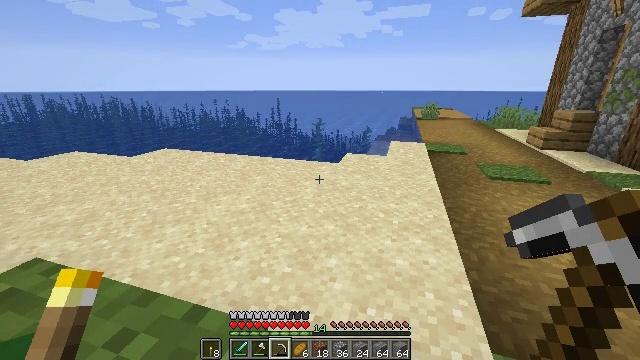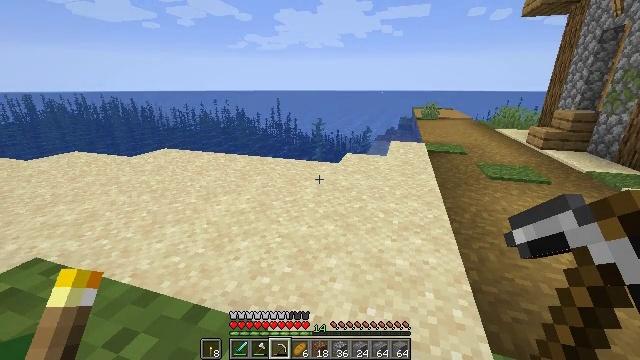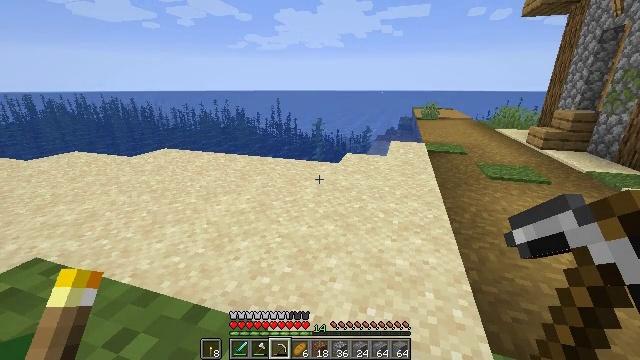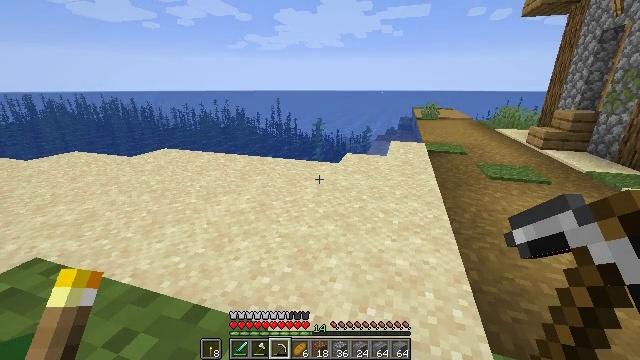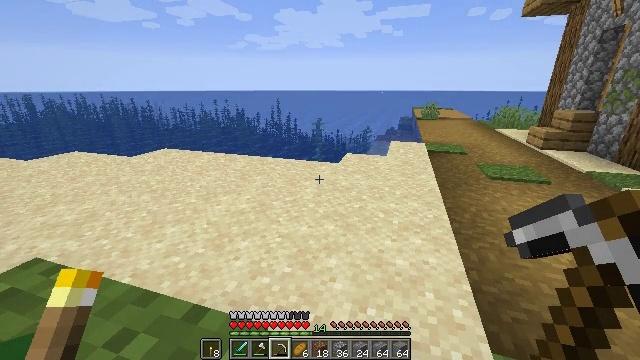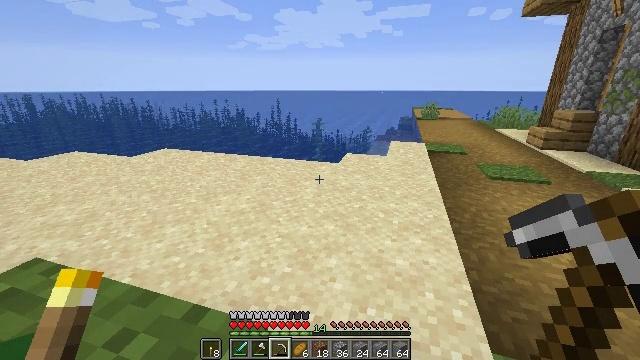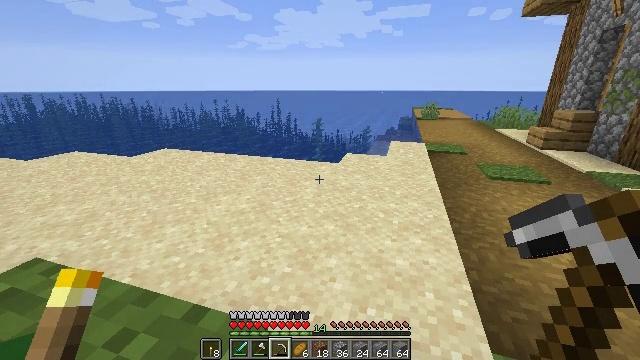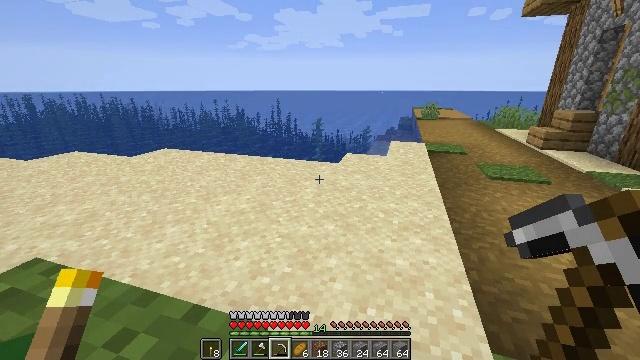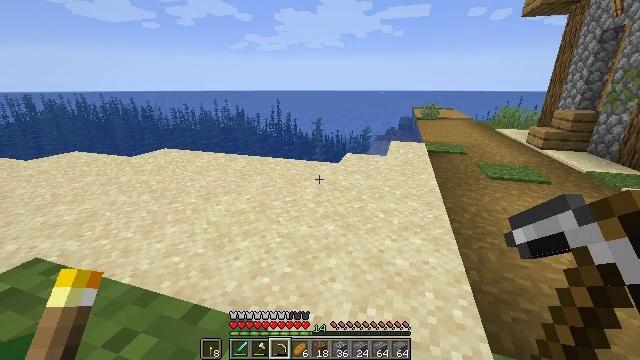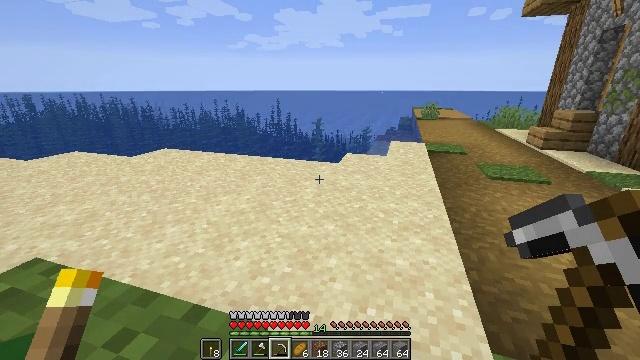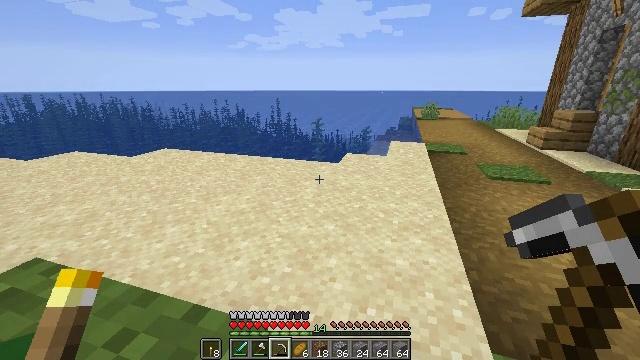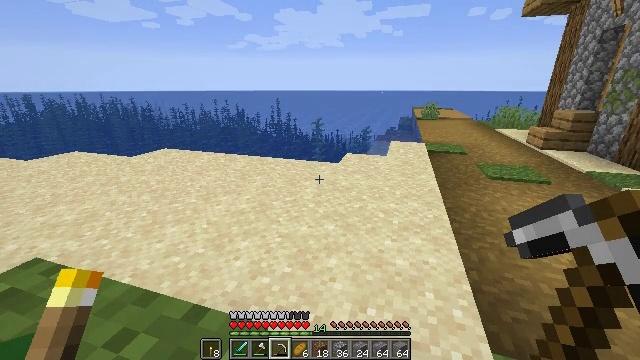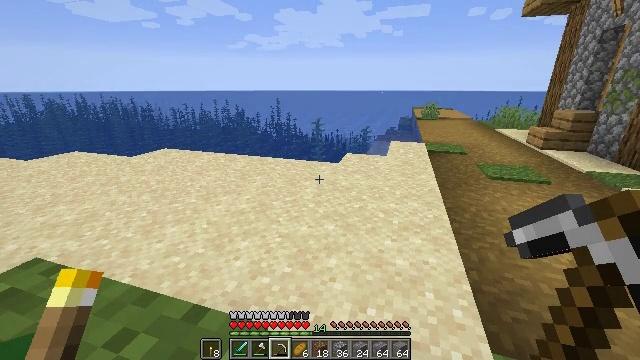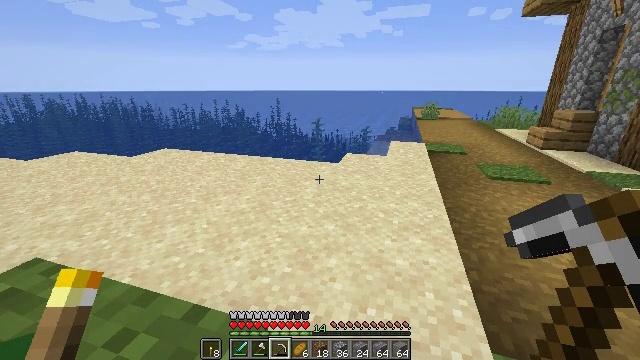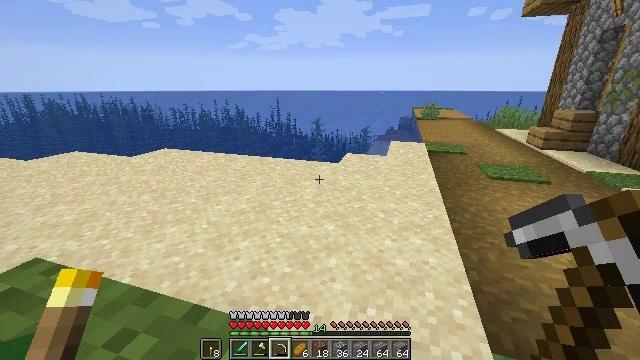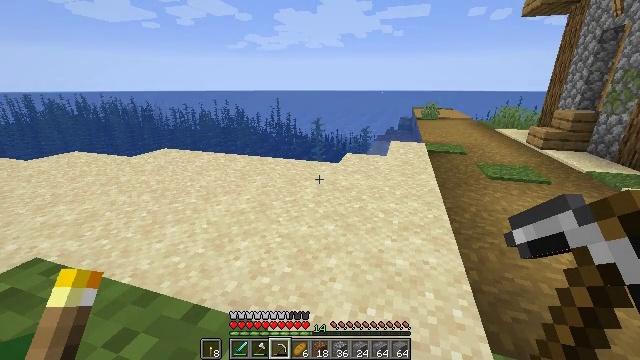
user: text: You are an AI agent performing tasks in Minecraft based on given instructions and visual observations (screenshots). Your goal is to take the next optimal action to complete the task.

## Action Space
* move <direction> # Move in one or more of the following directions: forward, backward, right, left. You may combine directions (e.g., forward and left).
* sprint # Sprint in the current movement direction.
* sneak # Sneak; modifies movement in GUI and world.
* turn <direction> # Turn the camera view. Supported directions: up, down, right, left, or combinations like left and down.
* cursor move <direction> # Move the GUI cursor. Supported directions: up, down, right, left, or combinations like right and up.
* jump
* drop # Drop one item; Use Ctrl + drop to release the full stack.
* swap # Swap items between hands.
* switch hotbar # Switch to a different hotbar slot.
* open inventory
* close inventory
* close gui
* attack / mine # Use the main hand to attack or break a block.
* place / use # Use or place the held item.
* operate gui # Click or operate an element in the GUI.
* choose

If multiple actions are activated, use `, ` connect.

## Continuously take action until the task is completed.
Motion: motion action
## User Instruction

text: Gather some oak stairs for reuse.
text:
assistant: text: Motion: no_op
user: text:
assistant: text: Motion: no_op
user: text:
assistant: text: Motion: no_op
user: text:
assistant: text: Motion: no_op
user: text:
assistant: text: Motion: no_op
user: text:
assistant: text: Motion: no_op
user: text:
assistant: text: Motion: no_op
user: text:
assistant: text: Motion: no_op
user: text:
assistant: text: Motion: no_op
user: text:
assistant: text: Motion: no_op
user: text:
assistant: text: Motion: no_op
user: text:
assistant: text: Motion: no_op
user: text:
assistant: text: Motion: no_op
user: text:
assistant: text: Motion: no_op
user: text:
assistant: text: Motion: no_op
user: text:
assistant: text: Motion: no_op
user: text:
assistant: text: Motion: no_op
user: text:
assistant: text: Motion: no_op
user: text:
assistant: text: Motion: no_op
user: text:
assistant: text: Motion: no_op
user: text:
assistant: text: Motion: no_op
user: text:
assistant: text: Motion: no_op
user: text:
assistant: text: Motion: no_op
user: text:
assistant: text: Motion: no_op
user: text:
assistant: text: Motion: no_op
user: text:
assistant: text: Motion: no_op
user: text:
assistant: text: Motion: no_op
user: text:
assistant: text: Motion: no_op
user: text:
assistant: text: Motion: no_op
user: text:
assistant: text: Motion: no_op